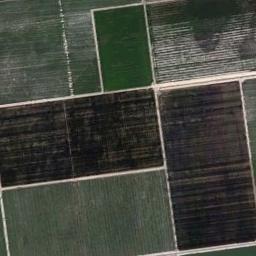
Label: rectangular_farmland